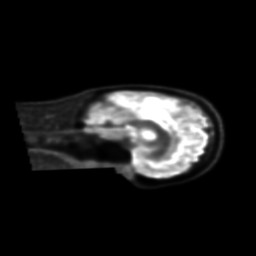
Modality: PET
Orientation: sagittal
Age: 48
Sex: female
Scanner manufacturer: siemens